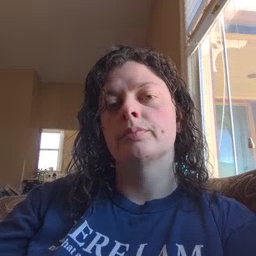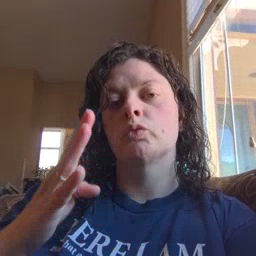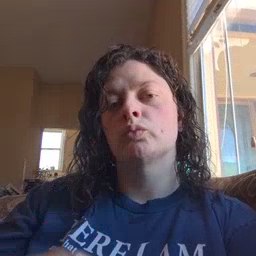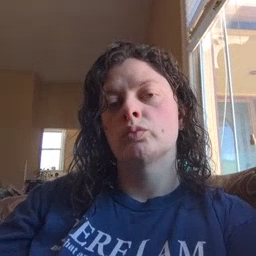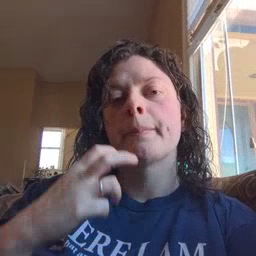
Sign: blue